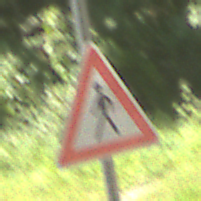
Verkehrszeichen: FussgaengerRechts
Umgebung: Outdoor, RoadRail
Tageszeit: Midday
Wetter: Clear
Licht: Natural
Jahreszeit: NotSpecified
Kontrast: HighContrast